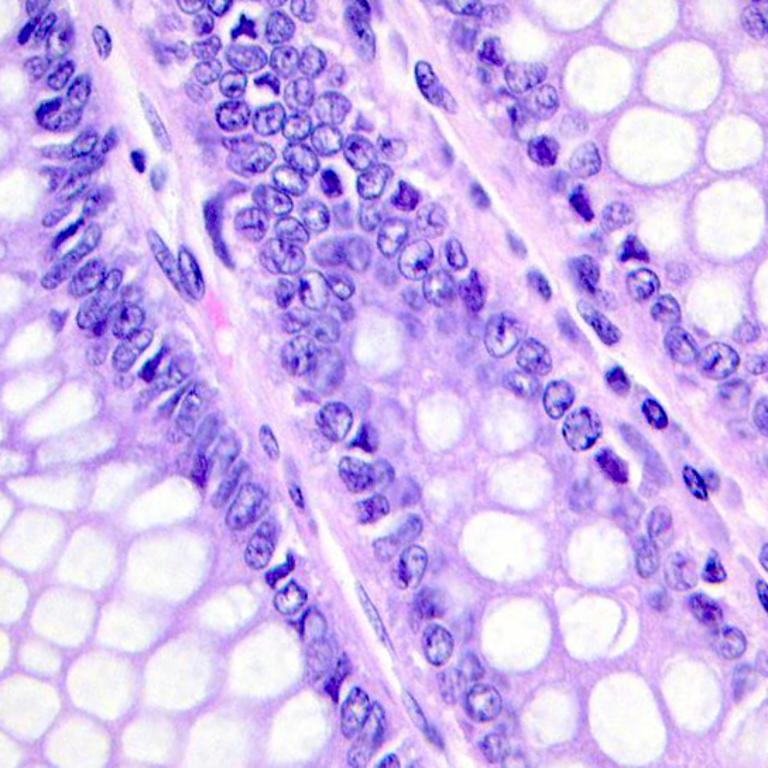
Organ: colon
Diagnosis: benign